Question: I'm trying to make a comparison to a specific university, for example, Stetson University. I have already got a query that will show me the 10 highest and lowest schools for loan debt at a certain percent degree completion. I just need to compare that specific college in the report with the 10 highest and lowest schools at a certain percent degree completion.
- - - -
Here is the query I ran previously for the 90 percentile:
'''
SELECT TOP 10 UNITID, INSTNM, CUML_DEBT_P90 FROM MERGED2013_DebtOnly WHERE CUML_DEBT_P90 IS NOT NULL ORDER BY CONVERT(MONEY,STR(CUML_DEBT_P90,8,2)) DESC
SELECT TOP 10 UNITID, INSTNM, CUML_DEBT_P90 FROM MERGED2013_DebtOnly WHERE CUML_DEBT_P90 IS NOT NULL ORDER BY CONVERT(MONEY,STR(CUML_DEBT_P90,8,2)) ASC
'''
Here are the data types:
'''
CREATE TABLE [dbo].[MERGED2013_DebtOnly](
[UNITID] [float] NULL,
<URL> NULL,
[CUML_DEBT_N] [float] NULL,
[CUML_DEBT_P90] [float] NULL,
[CUML_DEBT_P75] [float] NULL,
[CUML_DEBT_P25] [float] NULL,
[CUML_DEBT_P10] [float] NULL,
'''
:

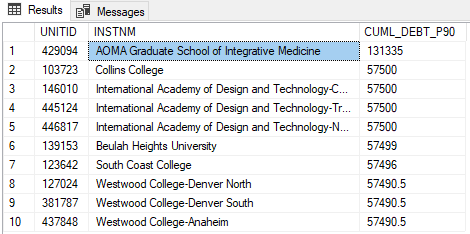
Answer: I'd do something like this. It returns your school and it's places in all orders:
'''
;WITH cte as (
SELECT UNITID, INSTNM, CUML_DEBT_N, C150_4_POOLED_SUPP
, CUML_DEBT_P10_ASC = ROW_NUMBER() OVER (ORDER BY CUML_DEBT_P10 ASC)
, CUML_DEBT_P10_DESC = ROW_NUMBER() OVER (ORDER BY CUML_DEBT_P10 DESC)
, CUML_DEBT_P25_ASC = ROW_NUMBER() OVER (ORDER BY CUML_DEBT_P25 ASC)
, CUML_DEBT_P25_DESC = ROW_NUMBER() OVER (ORDER BY CUML_DEBT_P25 DESC)
, CUML_DEBT_P75_ASC = ROW_NUMBER() OVER (ORDER BY CUML_DEBT_P75 ASC)
, CUML_DEBT_P75_DESC = ROW_NUMBER() OVER (ORDER BY CUML_DEBT_P75 ASC)
, CUML_DEBT_P90_ASC = ROW_NUMBER() OVER (ORDER BY CUML_DEBT_P90 ASC)
, CUML_DEBT_P90_DESC = ROW_NUMBER() OVER (ORDER BY CUML_DEBT_P90 DESC)
FROM [dbo].[MERGED2013_DebtOnly])
SELECT * FROM cte
WHERE INSTNM = 'Stetson University';
'''
BTW review your scripts you there is a mess with ASC/DESC